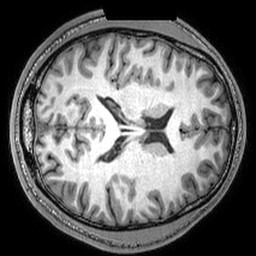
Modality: T1w
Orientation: axial
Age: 24
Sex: male
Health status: healthy
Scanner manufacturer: philips
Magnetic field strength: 3 T
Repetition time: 0.007151 s
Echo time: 0.003245 s